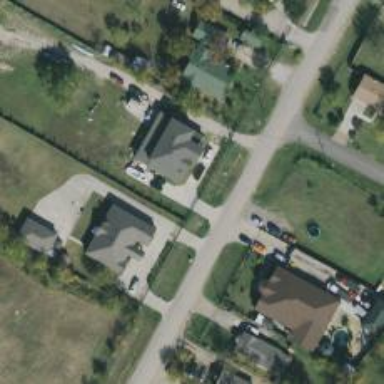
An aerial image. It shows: Driveway leading to service road.